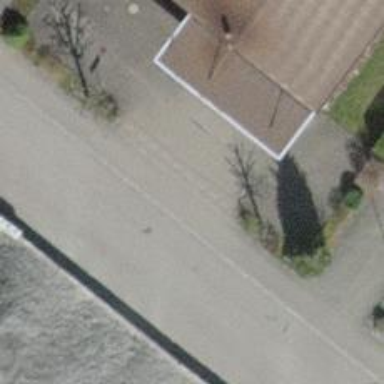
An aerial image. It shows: View of roof of building.